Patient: sex M, age 55
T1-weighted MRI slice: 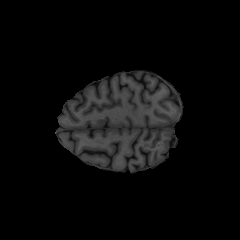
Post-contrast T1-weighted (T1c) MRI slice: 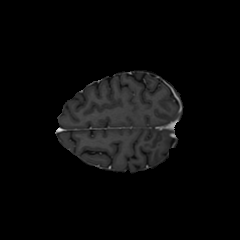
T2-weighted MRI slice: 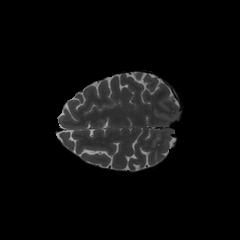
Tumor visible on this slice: no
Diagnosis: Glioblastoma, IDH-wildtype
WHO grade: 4